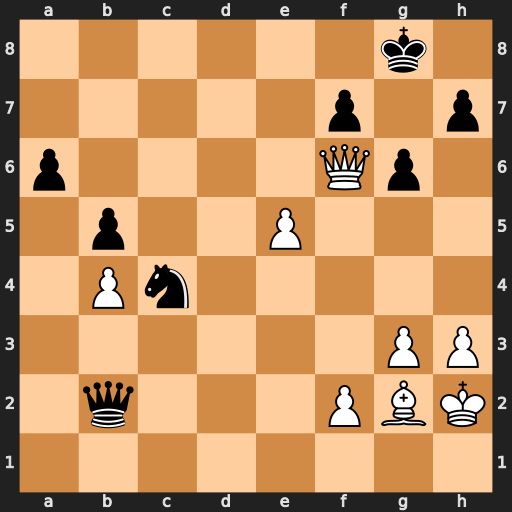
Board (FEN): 6k1/5p1p/p4Qp1/1p2P3/1Pn5/6PP/1q3PBK/8
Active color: w
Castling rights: -
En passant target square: -
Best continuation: Bd5 Nxe5 Bxf7+ Nxf7 Qxb2